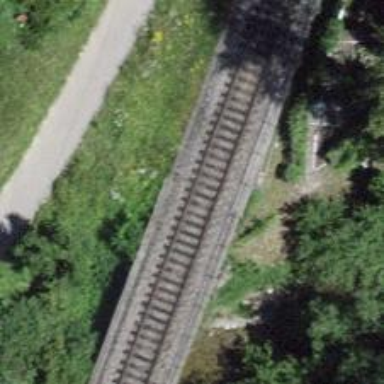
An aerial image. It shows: Bridge over railway with electrified contact lines.